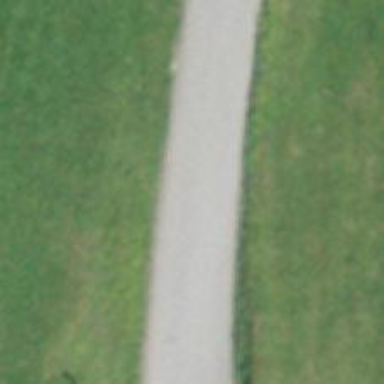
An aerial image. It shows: Unclassified road with asphalt surface.